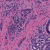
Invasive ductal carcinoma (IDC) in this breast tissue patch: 0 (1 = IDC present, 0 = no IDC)